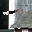
Label: 7